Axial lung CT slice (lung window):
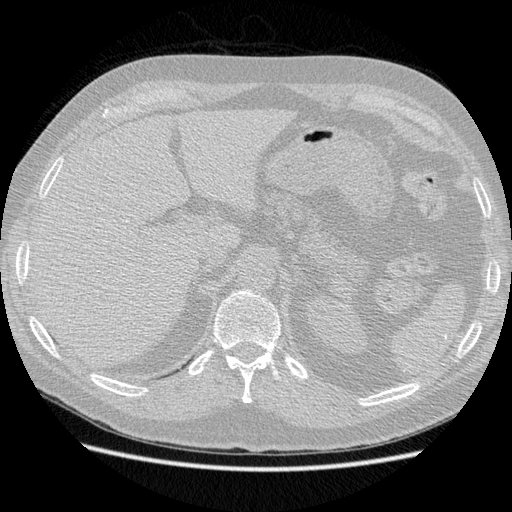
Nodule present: no